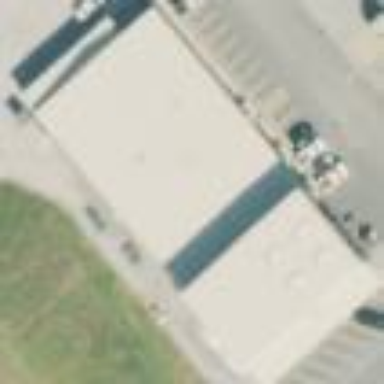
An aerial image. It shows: Industrial building.